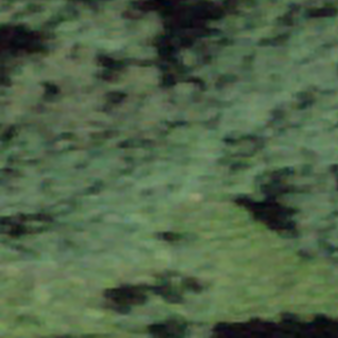
Label: other